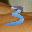
Label: 3